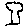
Label: tree